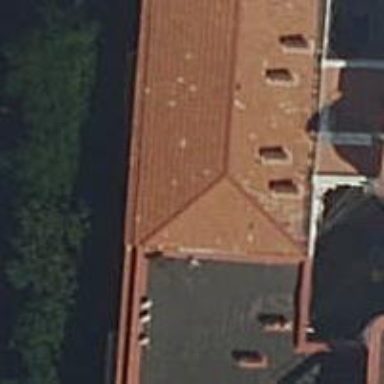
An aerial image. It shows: Part of building.